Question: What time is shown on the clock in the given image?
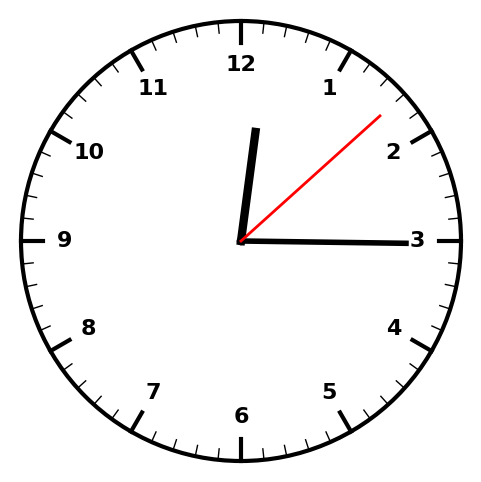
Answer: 12:15:08